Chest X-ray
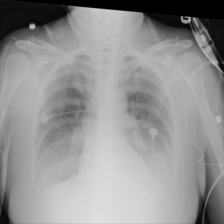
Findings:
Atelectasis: negative
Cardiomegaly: negative
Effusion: negative
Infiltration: negative
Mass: negative
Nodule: negative
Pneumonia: negative
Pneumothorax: negative
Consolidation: negative
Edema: negative
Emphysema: negative
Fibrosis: negative
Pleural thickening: negative
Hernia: negative